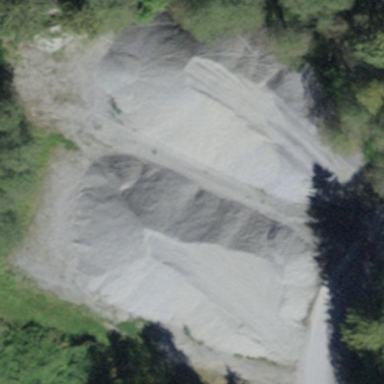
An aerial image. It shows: Quarry area.